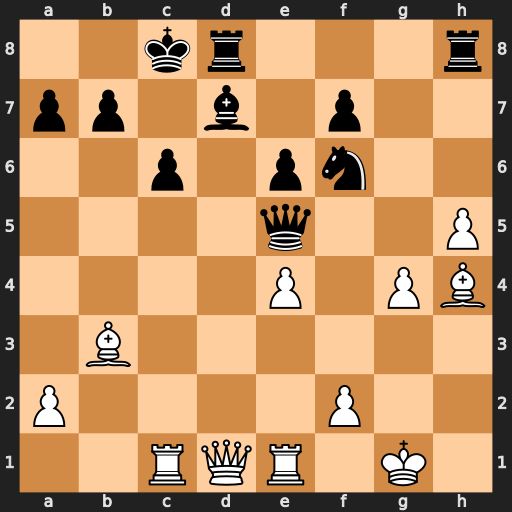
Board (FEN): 2kr3r/pp1b1p2/2p1pn2/4q2P/4P1PB/1B6/P4P2/2RQR1K1
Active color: w
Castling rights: -
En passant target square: -
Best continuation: Bg3